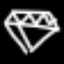
Label: diamond